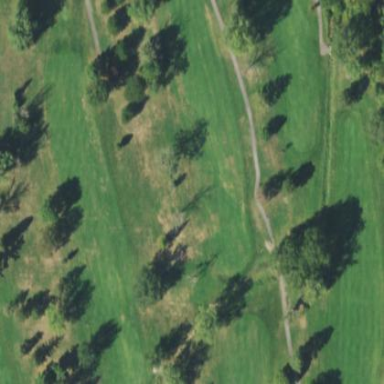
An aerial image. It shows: Lush grass fairway on golf course.